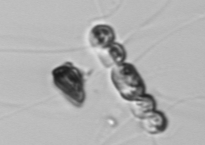
Label: Chaetoceros